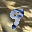
Label: 9